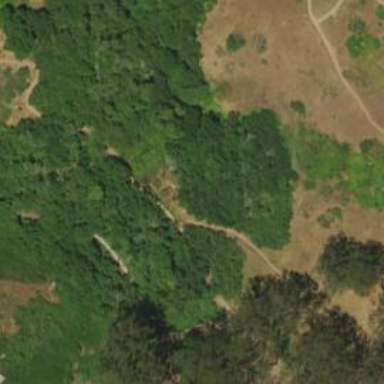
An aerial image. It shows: Path.